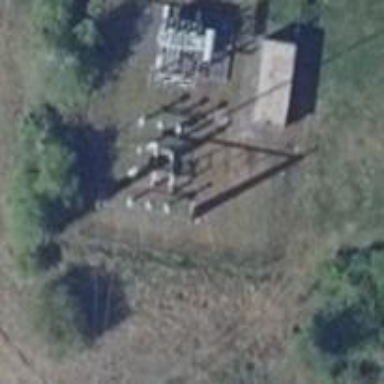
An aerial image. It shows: Three cables of power line.